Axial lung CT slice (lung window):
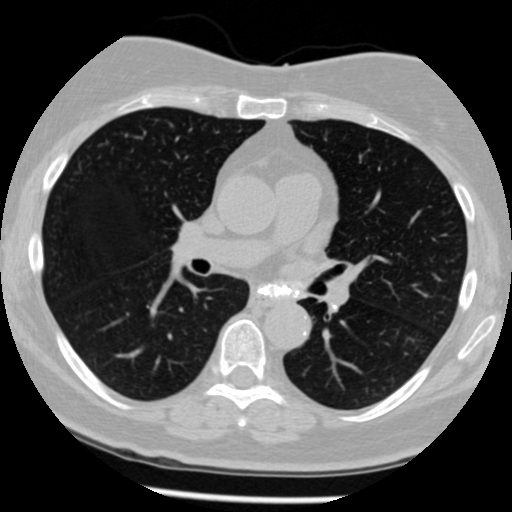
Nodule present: no